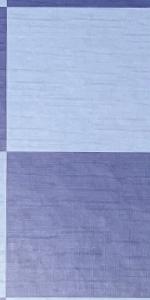
Label: Empty